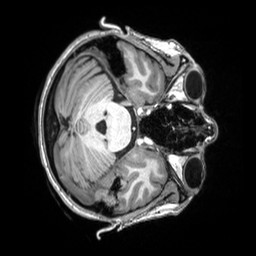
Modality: T1w
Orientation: axial
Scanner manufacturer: siemens
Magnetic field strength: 3 T
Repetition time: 2.5 s
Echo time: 0.00343 s